Platform: macOS
Application: Chrome
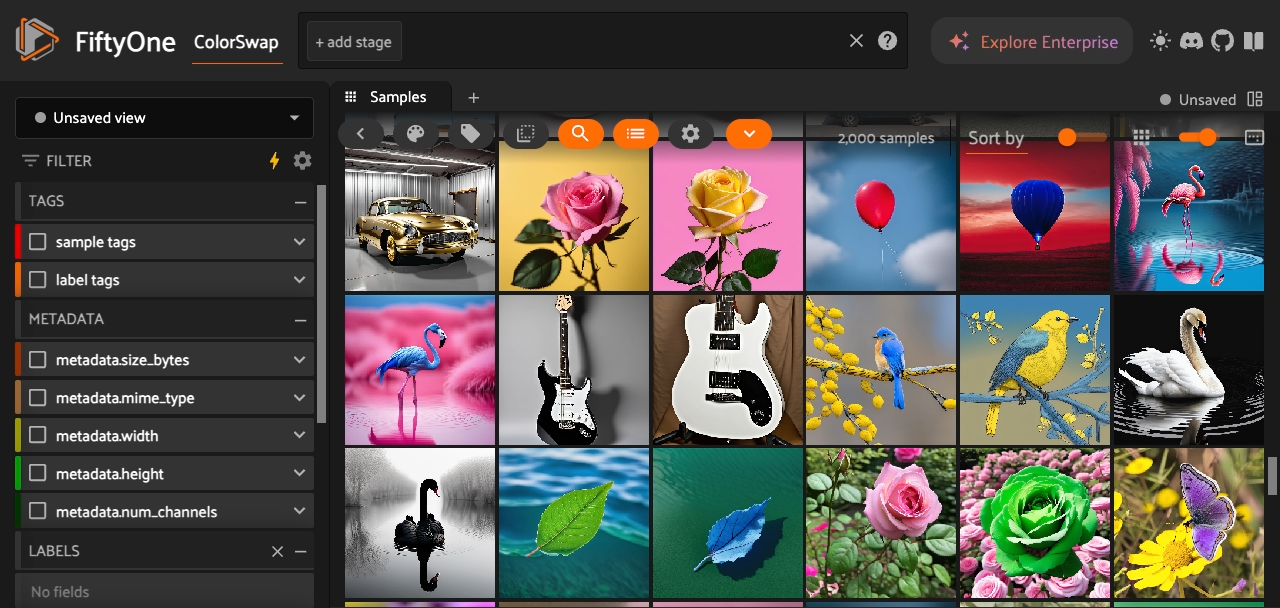
task_description: Learn more about view stages
action_type: click
element_info: Icon
steps_since_start: 1